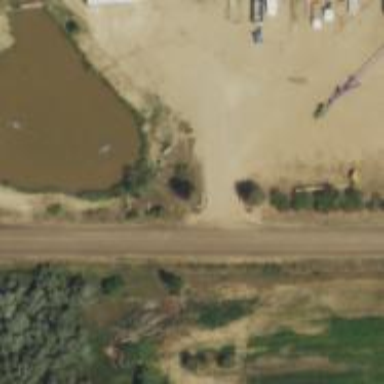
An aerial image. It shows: Power pole.